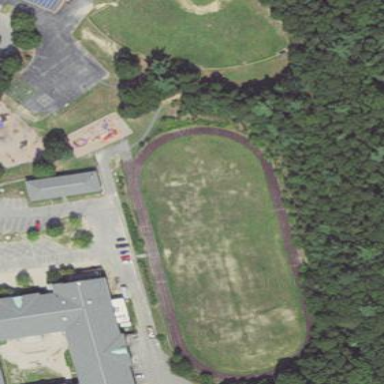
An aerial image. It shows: Track in leisure land.